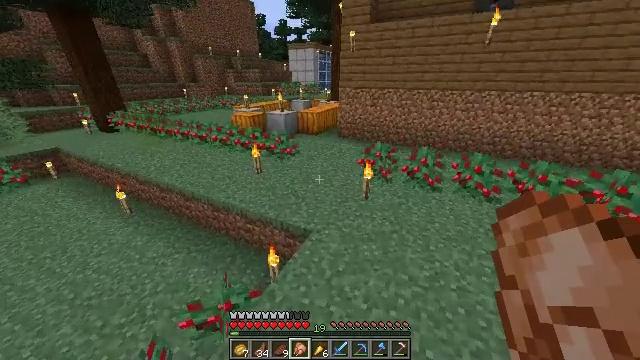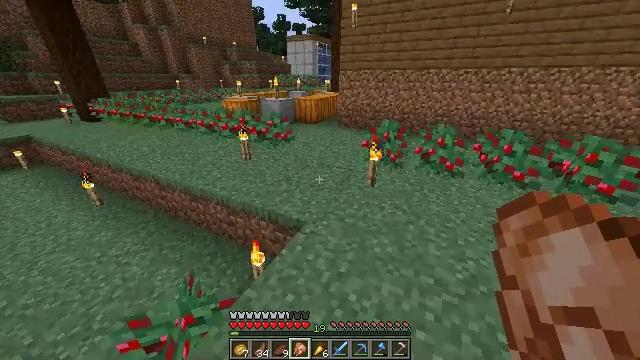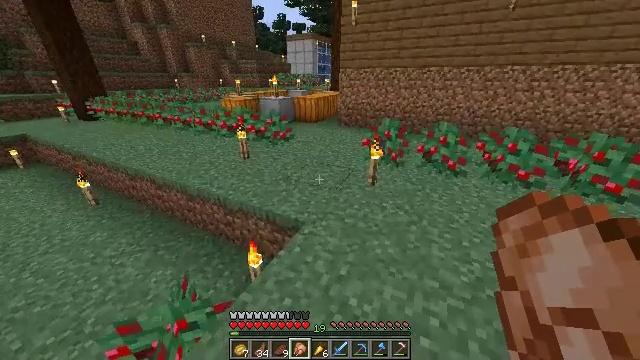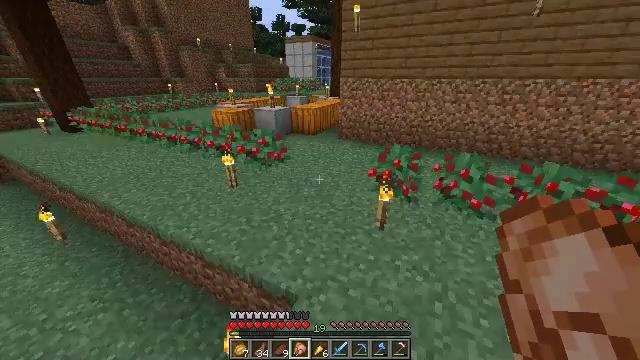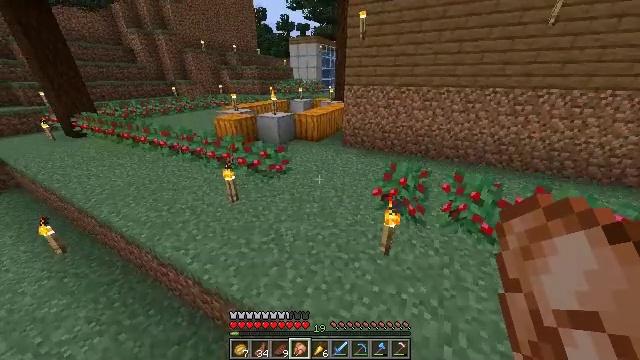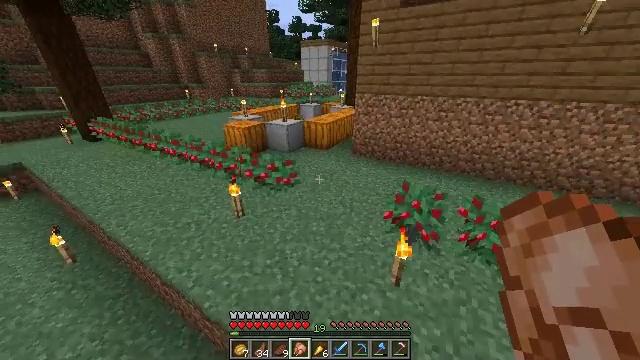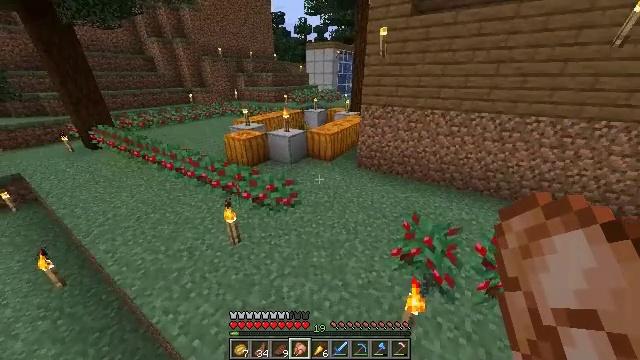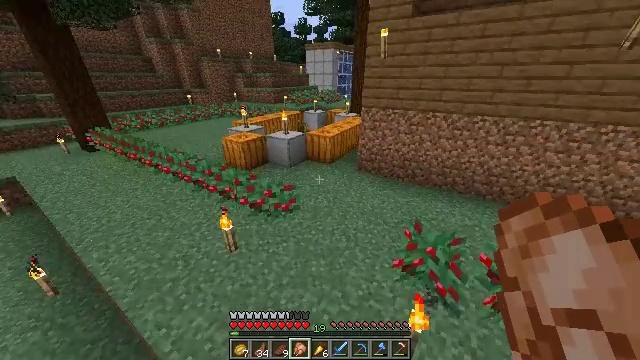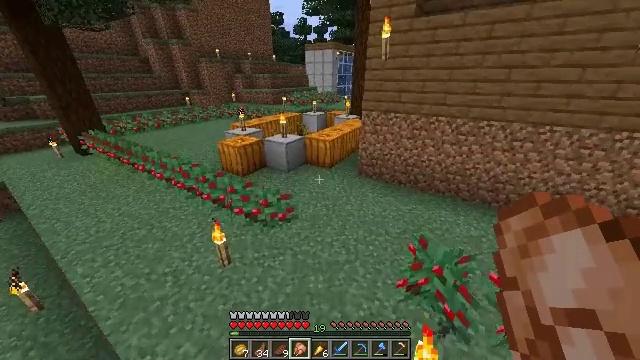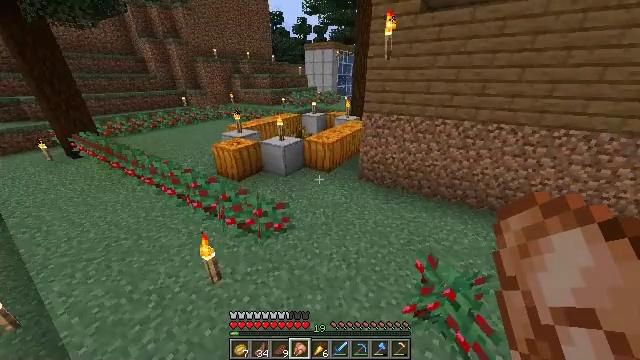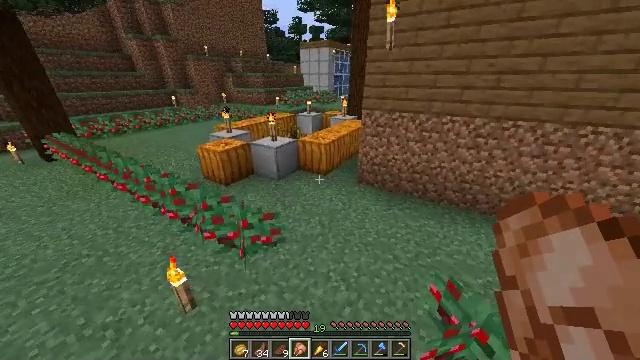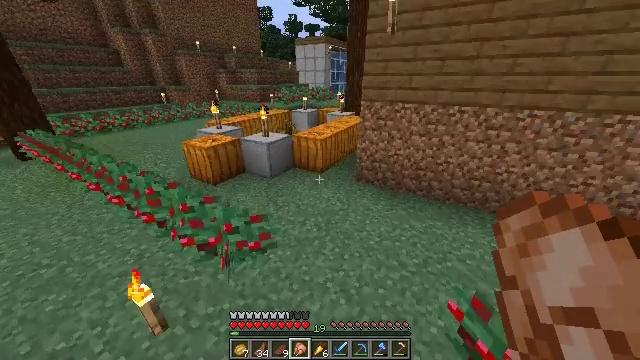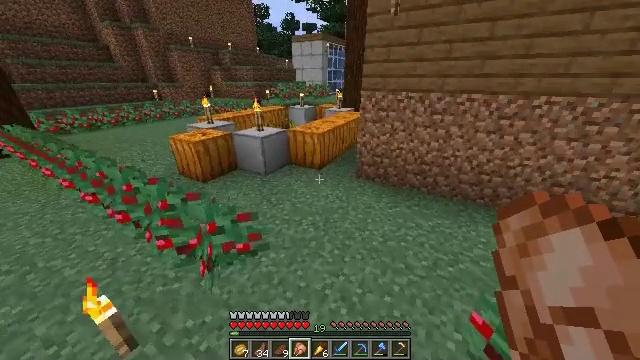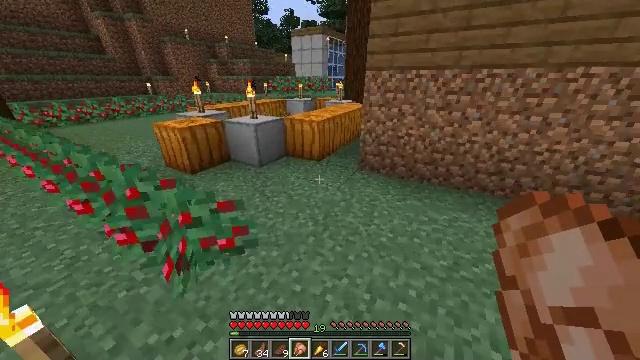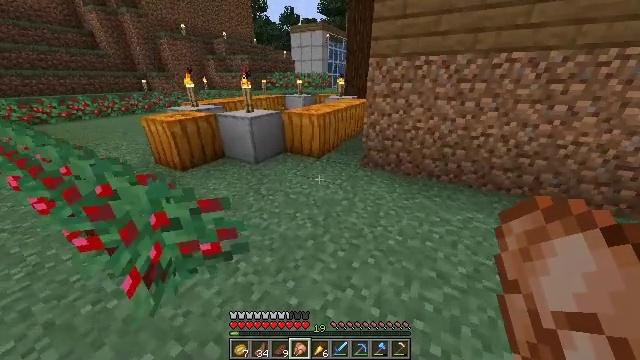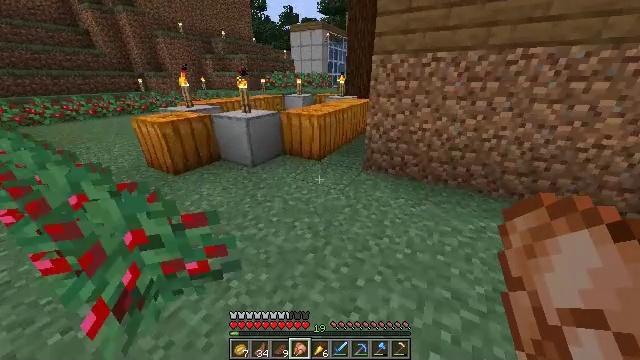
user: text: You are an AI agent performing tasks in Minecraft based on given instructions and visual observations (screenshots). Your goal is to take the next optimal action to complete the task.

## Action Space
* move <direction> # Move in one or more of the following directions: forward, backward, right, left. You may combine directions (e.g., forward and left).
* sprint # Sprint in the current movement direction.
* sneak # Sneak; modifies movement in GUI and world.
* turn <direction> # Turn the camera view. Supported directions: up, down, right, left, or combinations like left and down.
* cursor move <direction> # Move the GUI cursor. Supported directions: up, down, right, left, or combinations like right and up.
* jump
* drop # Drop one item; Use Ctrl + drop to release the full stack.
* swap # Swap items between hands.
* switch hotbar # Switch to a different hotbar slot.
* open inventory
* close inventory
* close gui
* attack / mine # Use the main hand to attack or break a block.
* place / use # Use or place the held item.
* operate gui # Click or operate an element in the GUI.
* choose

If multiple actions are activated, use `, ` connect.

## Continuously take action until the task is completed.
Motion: motion action
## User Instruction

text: Collect wheat crops.
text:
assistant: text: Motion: move forward, jump
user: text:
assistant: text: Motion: move forward, jump
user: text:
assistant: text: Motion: move forward, sprint, jump
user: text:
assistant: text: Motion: move forward, sprint, turn left, jump
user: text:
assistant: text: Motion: move forward, sprint, turn left, jump
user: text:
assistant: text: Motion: move forward, sprint, turn left, jump
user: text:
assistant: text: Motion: move forward, jump
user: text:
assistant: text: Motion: move forward, jump
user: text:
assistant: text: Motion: move forward, jump
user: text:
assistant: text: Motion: move forward, jump
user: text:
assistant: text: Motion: move forward, jump
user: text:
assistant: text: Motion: move forward, jump
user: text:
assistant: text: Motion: move forward, jump
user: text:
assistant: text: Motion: move forward, sprint, jump
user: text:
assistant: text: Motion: move forward, sprint, jump
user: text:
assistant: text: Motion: move forward, sprint, jump
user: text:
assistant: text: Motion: move forward, sprint, jump
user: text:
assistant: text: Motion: move forward, jump
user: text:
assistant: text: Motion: move forward, jump
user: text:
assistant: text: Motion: move forward, jump
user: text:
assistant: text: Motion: move forward, jump
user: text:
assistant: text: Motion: move forward, jump
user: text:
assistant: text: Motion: move forward, turn right and down, jump
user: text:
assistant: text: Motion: move forward, turn right, jump
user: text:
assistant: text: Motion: move forward, sprint, turn right and down, jump
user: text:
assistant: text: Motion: move forward, sprint, turn right, jump
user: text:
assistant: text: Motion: move forward, sprint, jump
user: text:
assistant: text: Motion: move forward, sprint, jump
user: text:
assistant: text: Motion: move forward, jump
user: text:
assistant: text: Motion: move forward, jump